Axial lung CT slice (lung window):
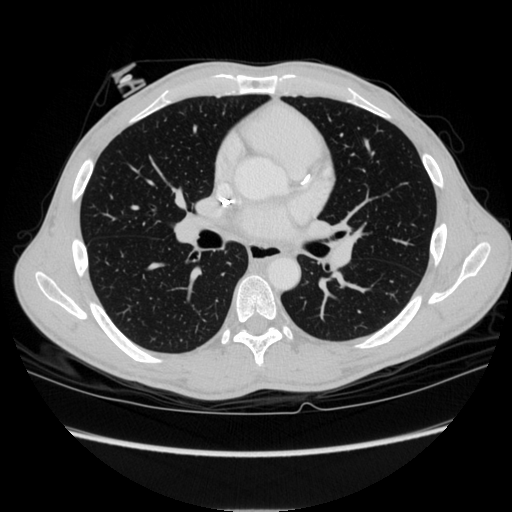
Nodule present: no